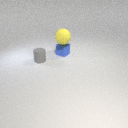
large yellow rubber sphere above small blue metal cube